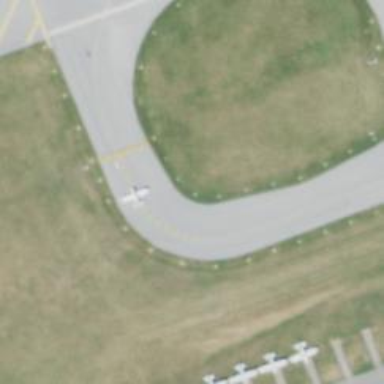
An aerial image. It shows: View of taxiway at the airport.